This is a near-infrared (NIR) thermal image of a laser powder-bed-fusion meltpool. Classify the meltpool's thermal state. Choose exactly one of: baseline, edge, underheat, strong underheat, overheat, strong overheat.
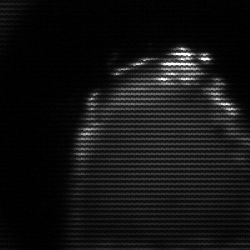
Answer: edge